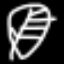
Label: leaf